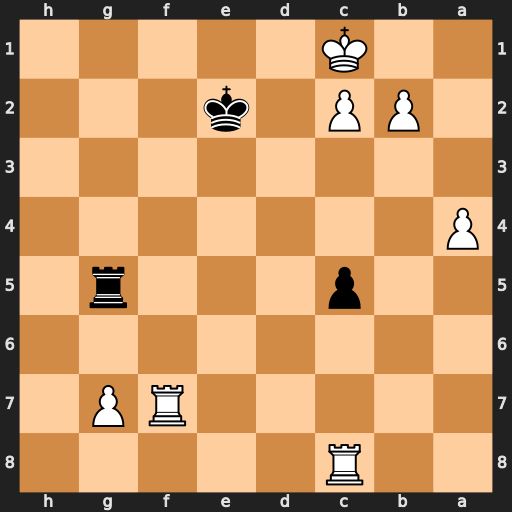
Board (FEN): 2R5/5RP1/8/2p3r1/P7/8/1PP1k3/2K5
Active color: b
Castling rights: -
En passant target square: -
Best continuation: Rg1+ Rf1 Rxf1#